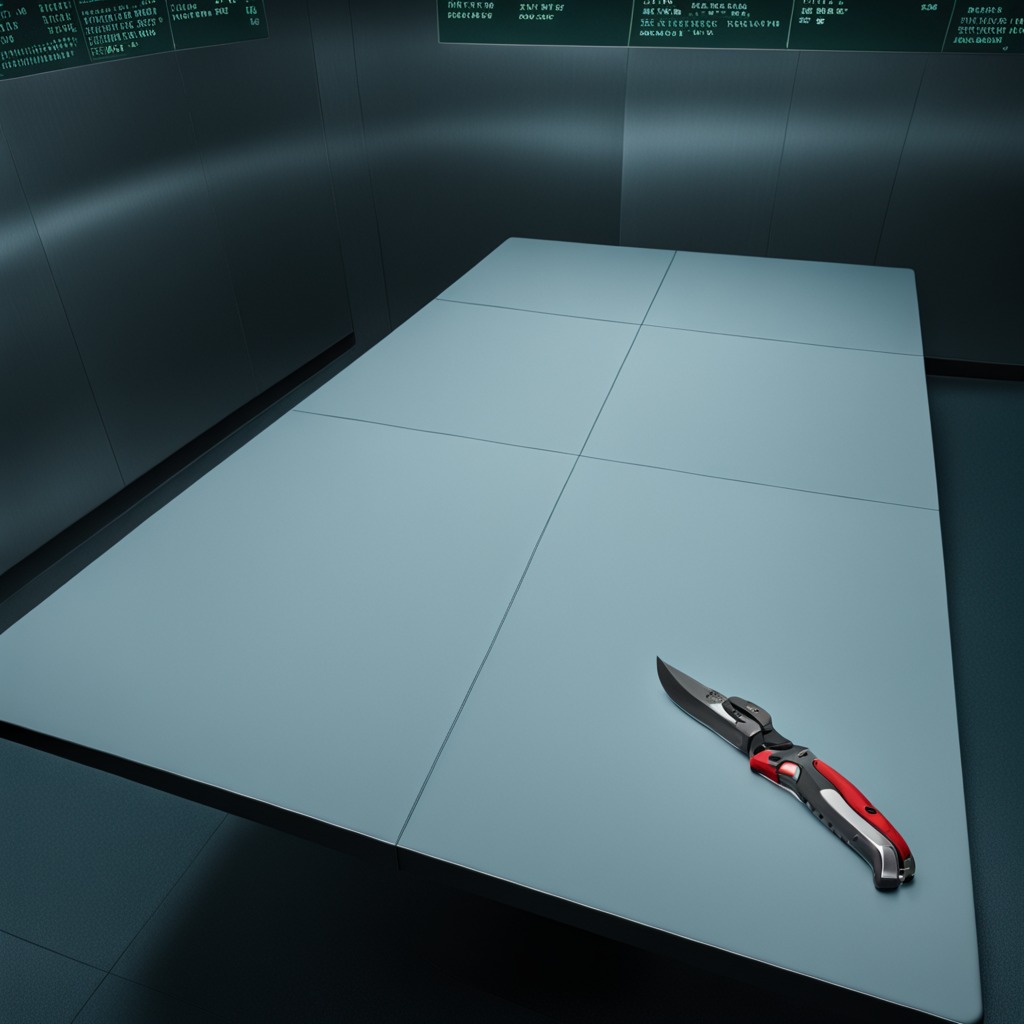
A utility knife lies on a clean empty table in a railway signal maintenance room lit by harsh overhead fluorescents photorealistic surface textures crisp shadows high dynamic range